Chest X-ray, AP view. Patient: 29 years old, sex F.
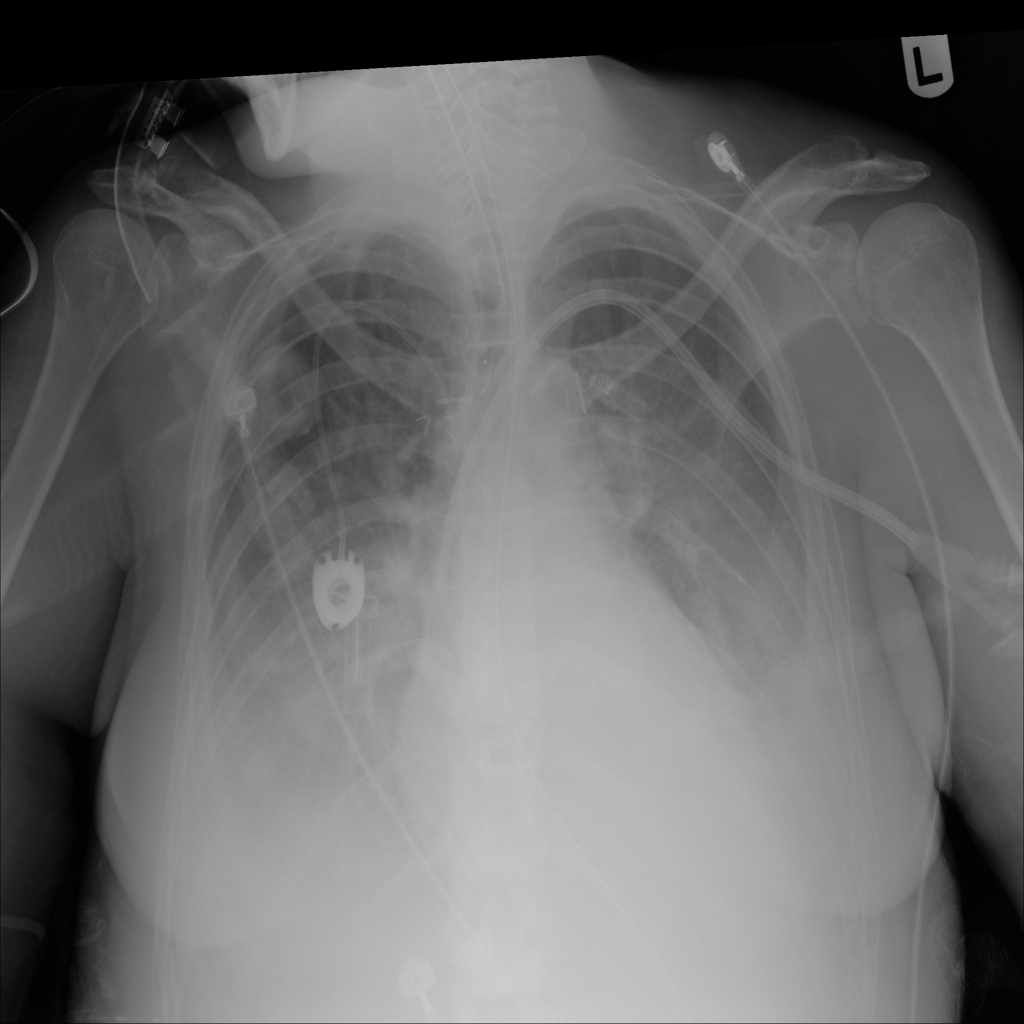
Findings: Consolidation